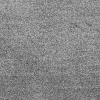
Atmospheric dust classification: dusty